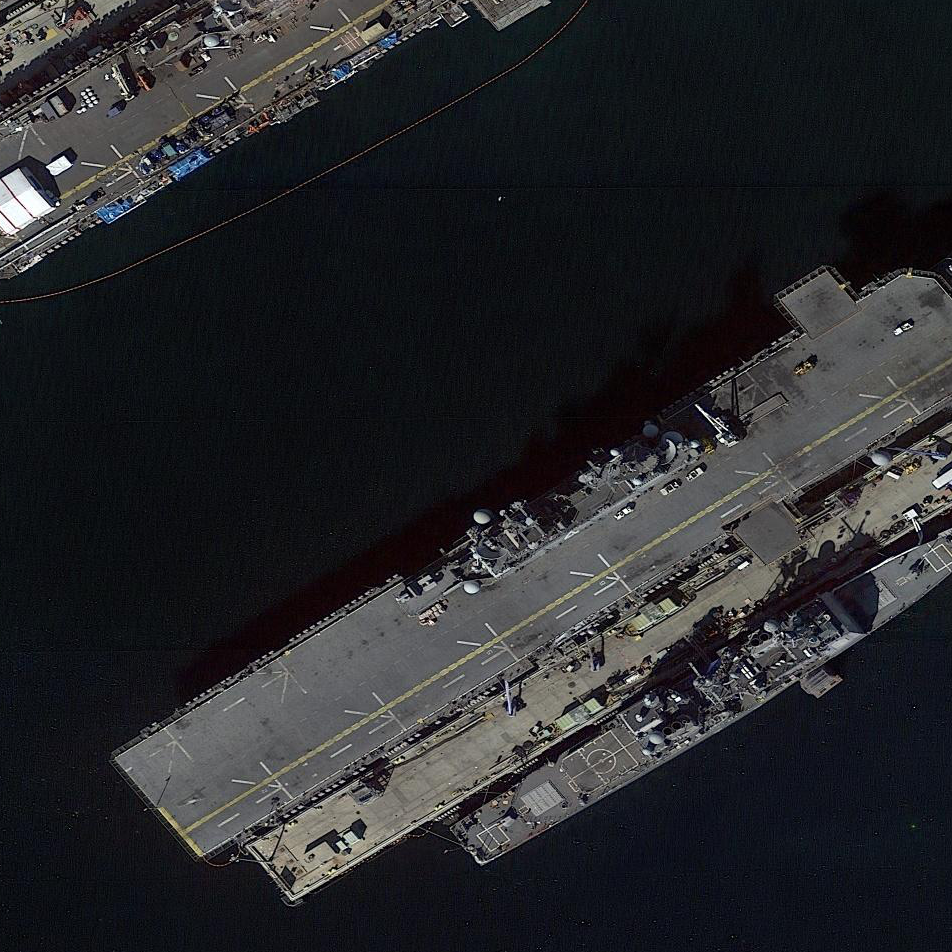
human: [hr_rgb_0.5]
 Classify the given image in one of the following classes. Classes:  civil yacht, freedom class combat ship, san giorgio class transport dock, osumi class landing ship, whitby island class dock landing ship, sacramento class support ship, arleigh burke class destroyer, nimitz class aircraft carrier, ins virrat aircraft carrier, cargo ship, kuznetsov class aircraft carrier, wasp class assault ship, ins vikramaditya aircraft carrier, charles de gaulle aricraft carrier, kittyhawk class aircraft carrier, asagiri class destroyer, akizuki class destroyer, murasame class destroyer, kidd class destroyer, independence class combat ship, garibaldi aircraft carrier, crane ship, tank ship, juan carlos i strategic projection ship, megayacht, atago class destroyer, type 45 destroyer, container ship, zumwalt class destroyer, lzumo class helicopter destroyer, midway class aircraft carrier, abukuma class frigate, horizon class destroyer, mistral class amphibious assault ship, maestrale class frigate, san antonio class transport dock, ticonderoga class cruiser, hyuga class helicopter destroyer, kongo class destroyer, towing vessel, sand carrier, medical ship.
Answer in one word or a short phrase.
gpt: Wasp class assault ship